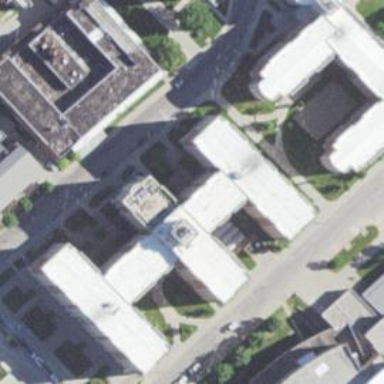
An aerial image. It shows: View of university building.